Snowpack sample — Snodgrass Mountain, Crested Butte, Colorado (2/4/25, 12:06 PM MST)
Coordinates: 38.923, -106.968
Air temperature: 35 °F
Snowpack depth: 80 cm
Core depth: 20 cm
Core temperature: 33.8 °F
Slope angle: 14°, slope face: 78°
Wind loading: low
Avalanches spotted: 0
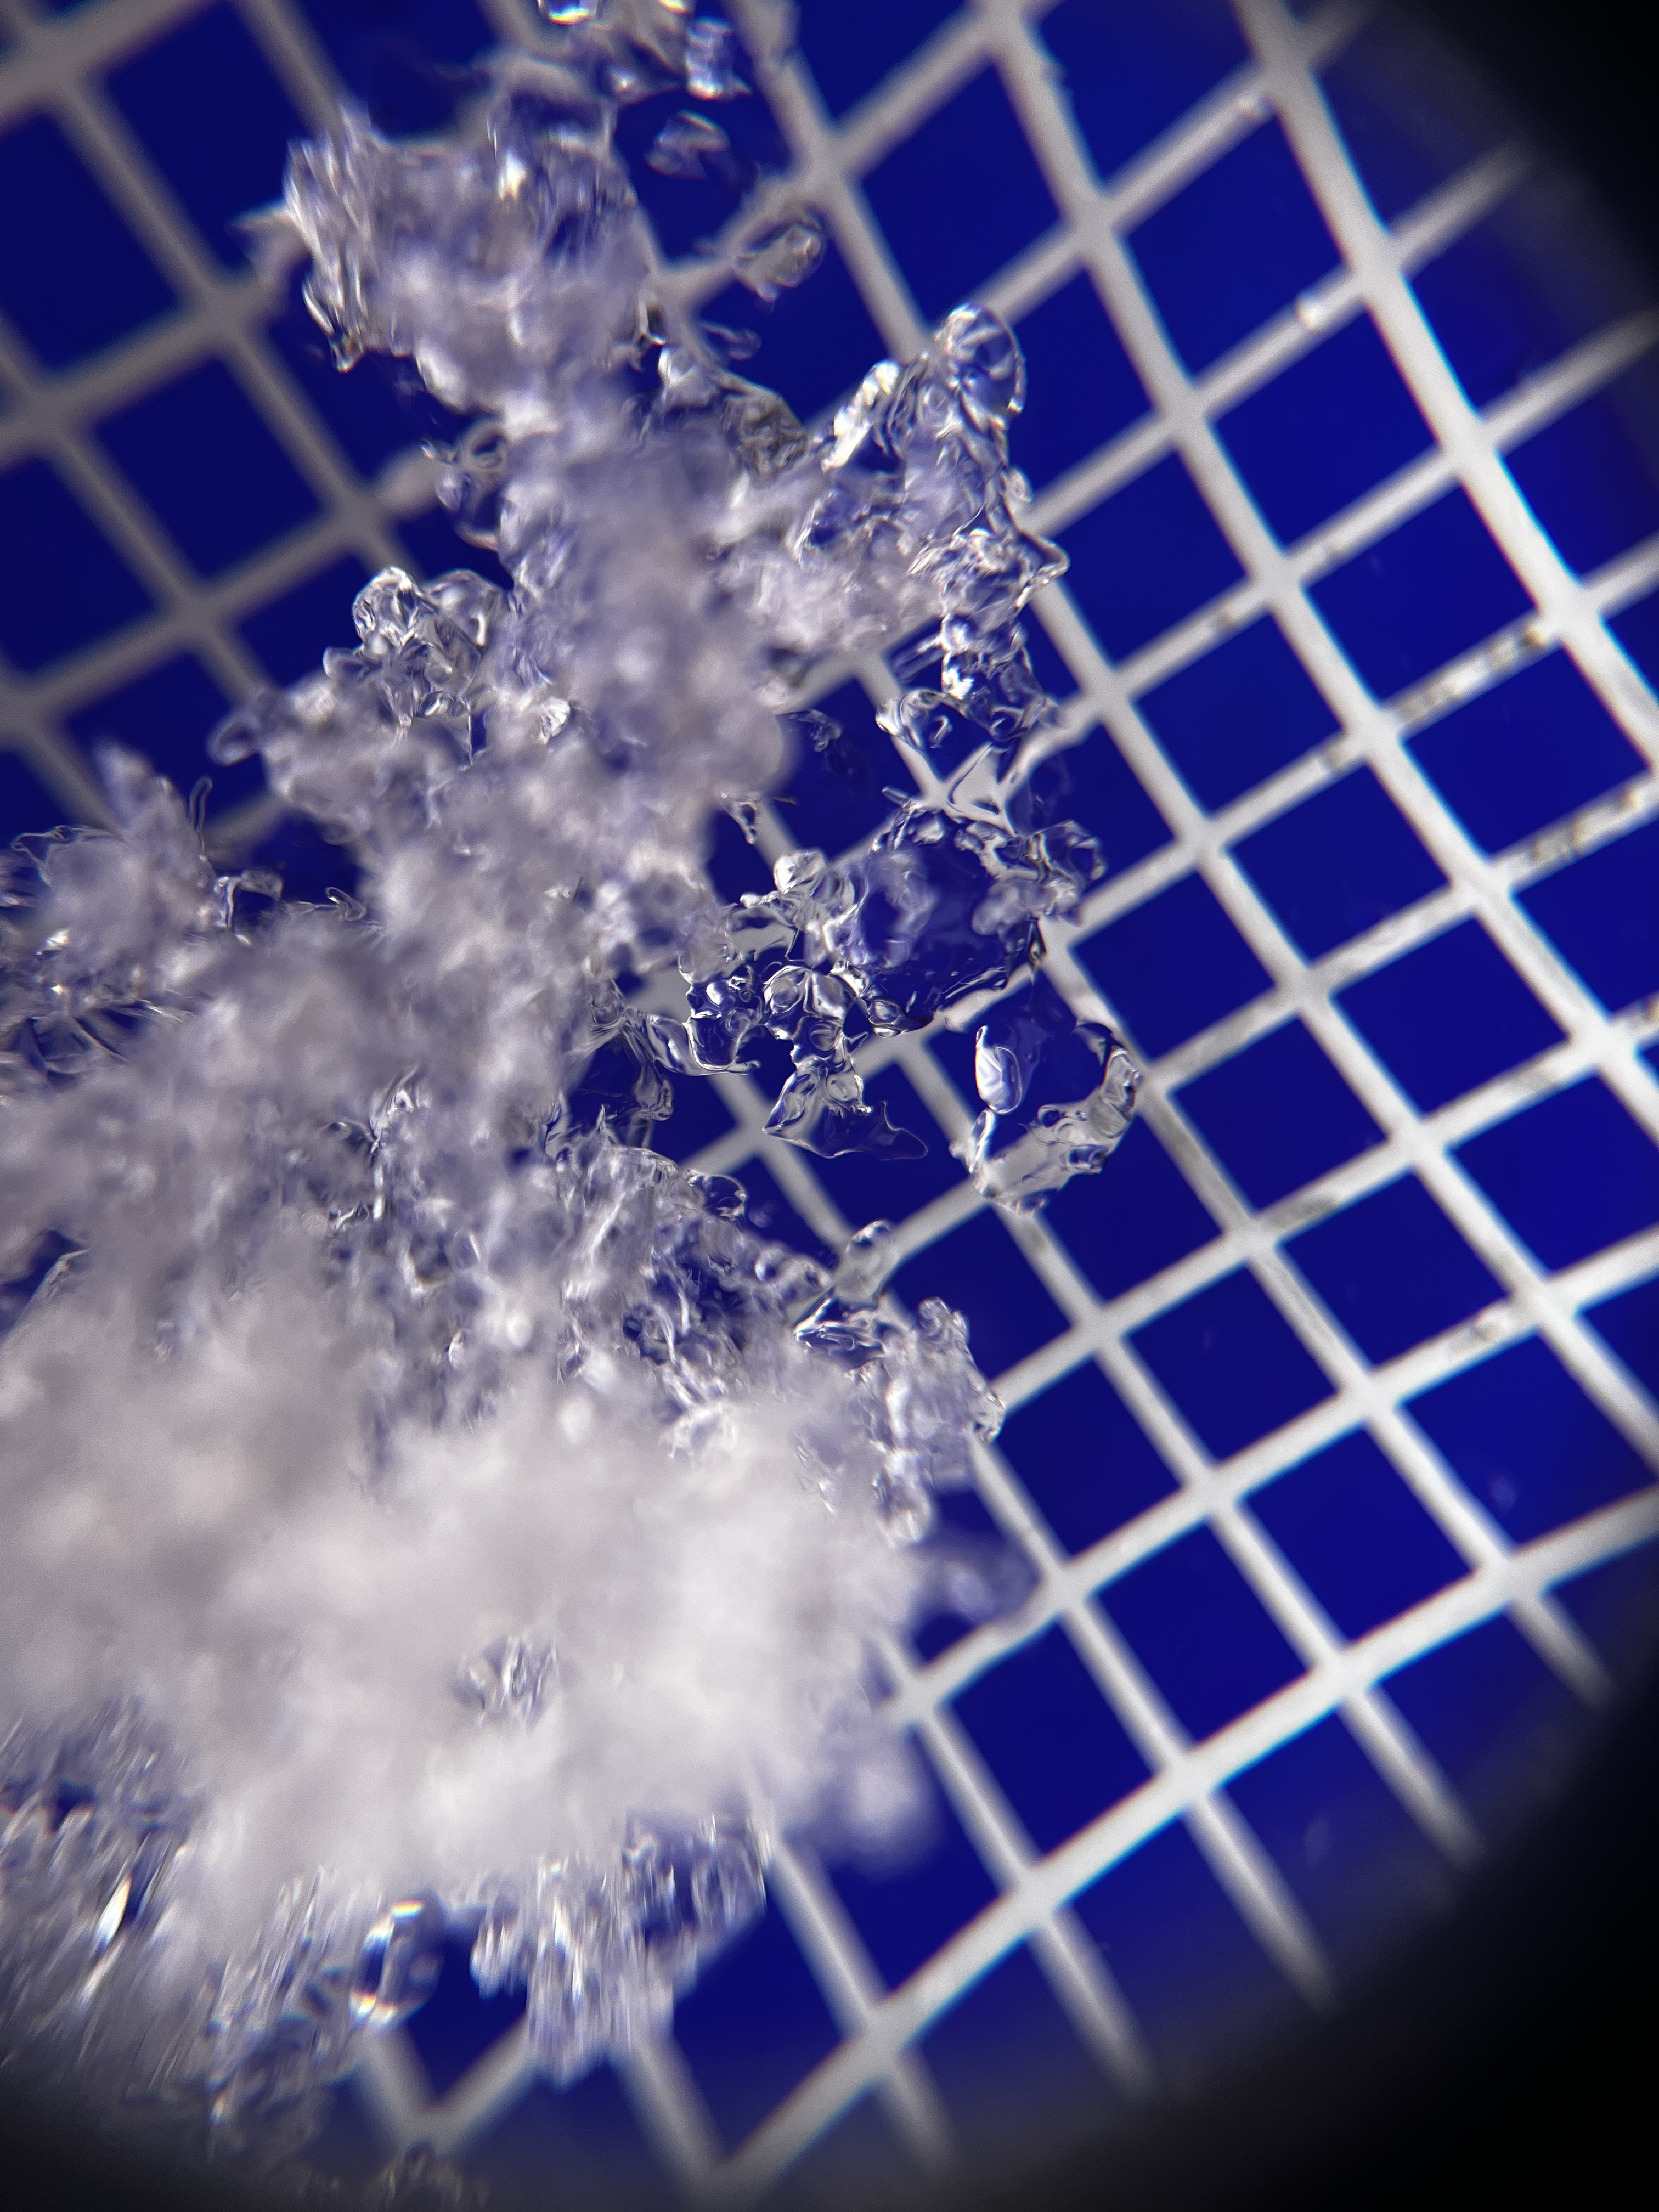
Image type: magnified_profile
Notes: No avalanches nearby, unusually warm weather for the last month reported by residents, Collected 25 yards from treeline